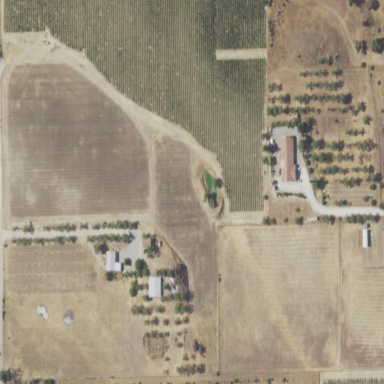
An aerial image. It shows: Orchard.